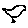
Label: bird